Field crop: maize
Growth stage: 2
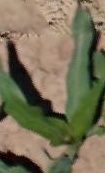
Species: maize